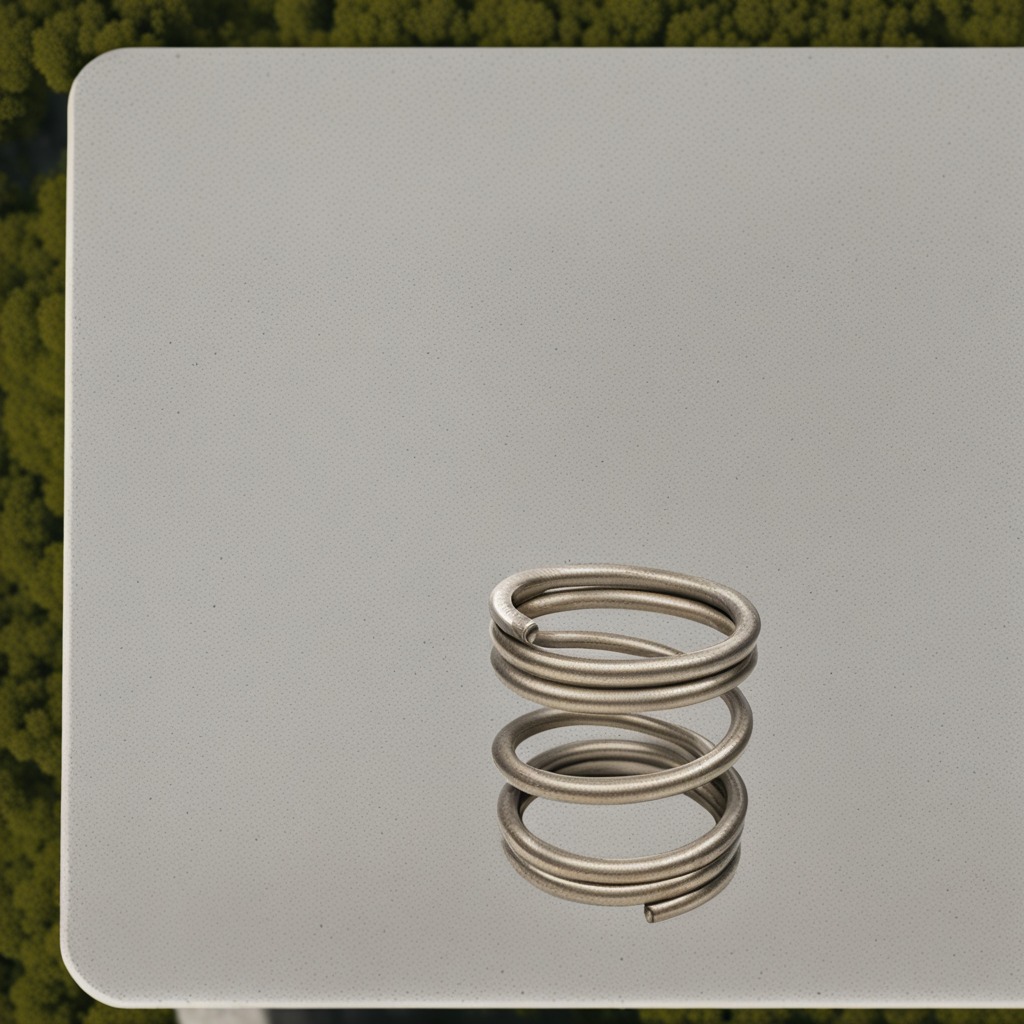
A coiled metal spring is lying on the table.